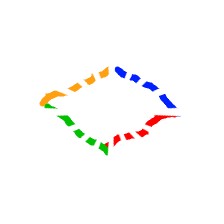
Shape: rhombus